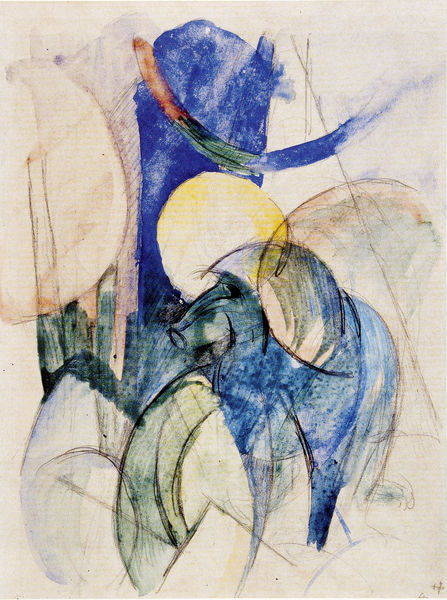
Titel: Mandrill
Künstler: Franz Marc
Standort: München
Institution: Städtische Galerie im Lenbachhaus
Schlagwörter: blau, himmel, kopf, weiß, aquarell, bäume, dreieck, gelb, grün, kubismus, stadt, abend, bewegung, braun, bunt, geschwungen, grau, hell, licht, nacht, orange, pastell, schwarz, skizze, säule, zeichnung, haus, hund, rot, tier, tiere, beige, expressionismus, augen, signatur, häuser, sonne, land, auge, kontrast, ohren, esel, kreis, oval, pferd, reiter, rund, turm, affe, beine, mähne, papier, bogen, studie, moderne, abstrakt, farben, flächen, modern, farbe, formen, kuh, vergilbt, linien, füsse, dick, striche, abstraktion, collage, bögen, wei, tusche, mond, schaf, schwein, türme, expressionistisch, linie, geld, form, sichel, kreise, bleistift, macke, entwurf, pinsel, franz, halbkreis, geometrisch, schnauze, maul, balu, löwe, hörner, konkav, konvex, stier, dreiecke, rötel, geometrie, blauer reiter, ovale, chagall, rüssel, eier, gouache, regenbogen, halbkreise, coloriert, gegenstandslos, franz marc, marc, mandrill, widder, marck, ballon, büffel, dtadt, ellipsen, mufflon, rieter, franz mar, schablone, pferk, tierf